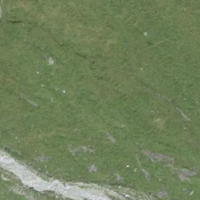
EUNIS habitat code: 23
Species observed at this site:
Neottia ovata